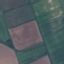
Label: AnnualCrop